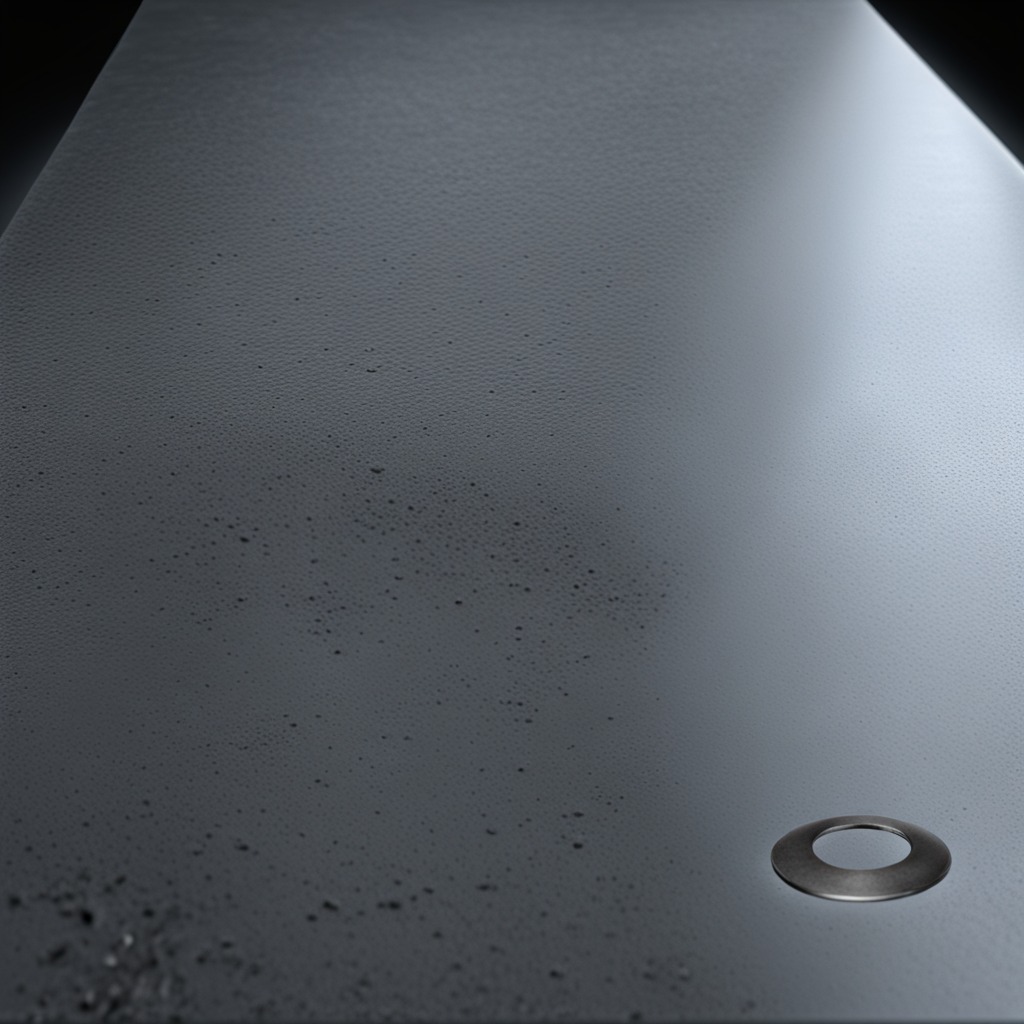
A flat metal washer lies on a clean granite table inside a workshop at night dim ambient light soft shadows worn but